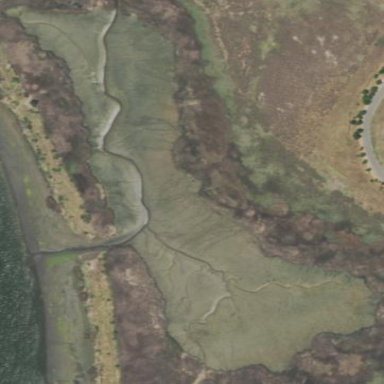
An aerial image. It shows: Tidal flat wetland.